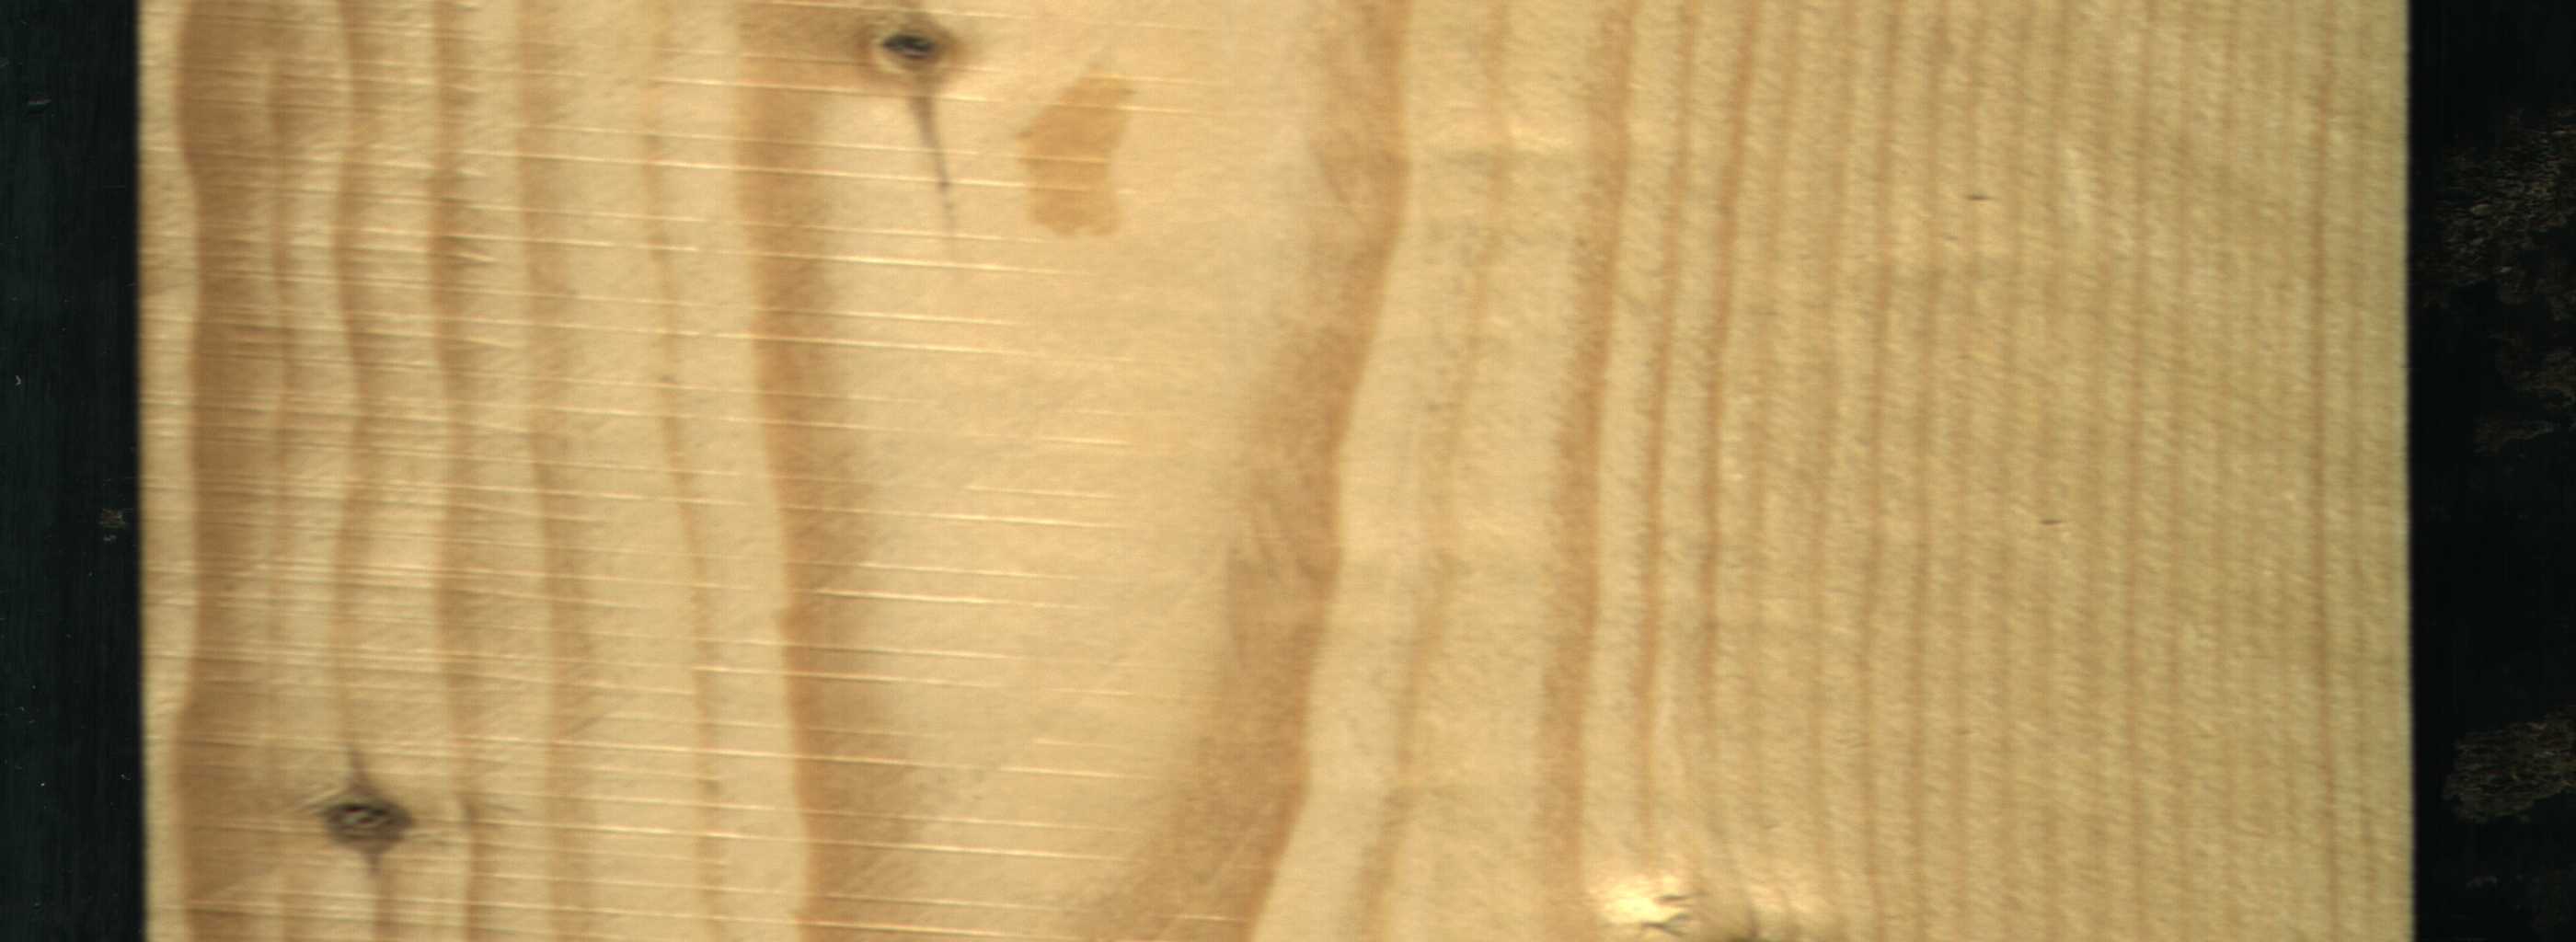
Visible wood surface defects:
Dead_Knot
Live_Knot